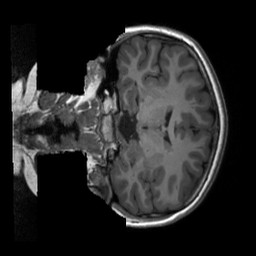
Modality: T1w
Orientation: coronal
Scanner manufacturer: siemens
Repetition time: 2.3 s
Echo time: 0.00229 s